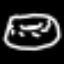
Label: donut